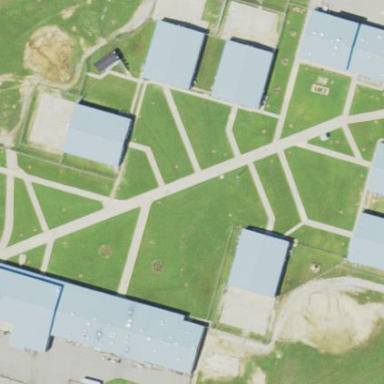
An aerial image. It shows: Prison surrounded by fence.